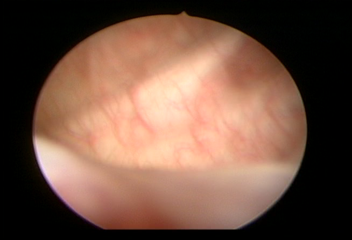
Modality: WLC
Class: Normal mucosa
Bladder cancer association: No